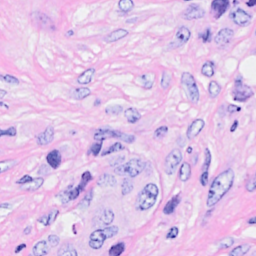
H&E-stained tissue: Breast